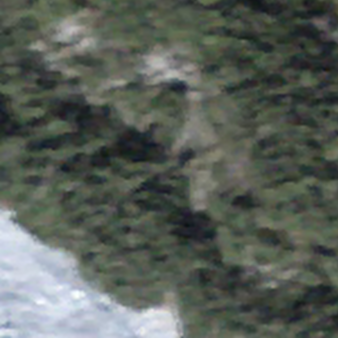
Label: other